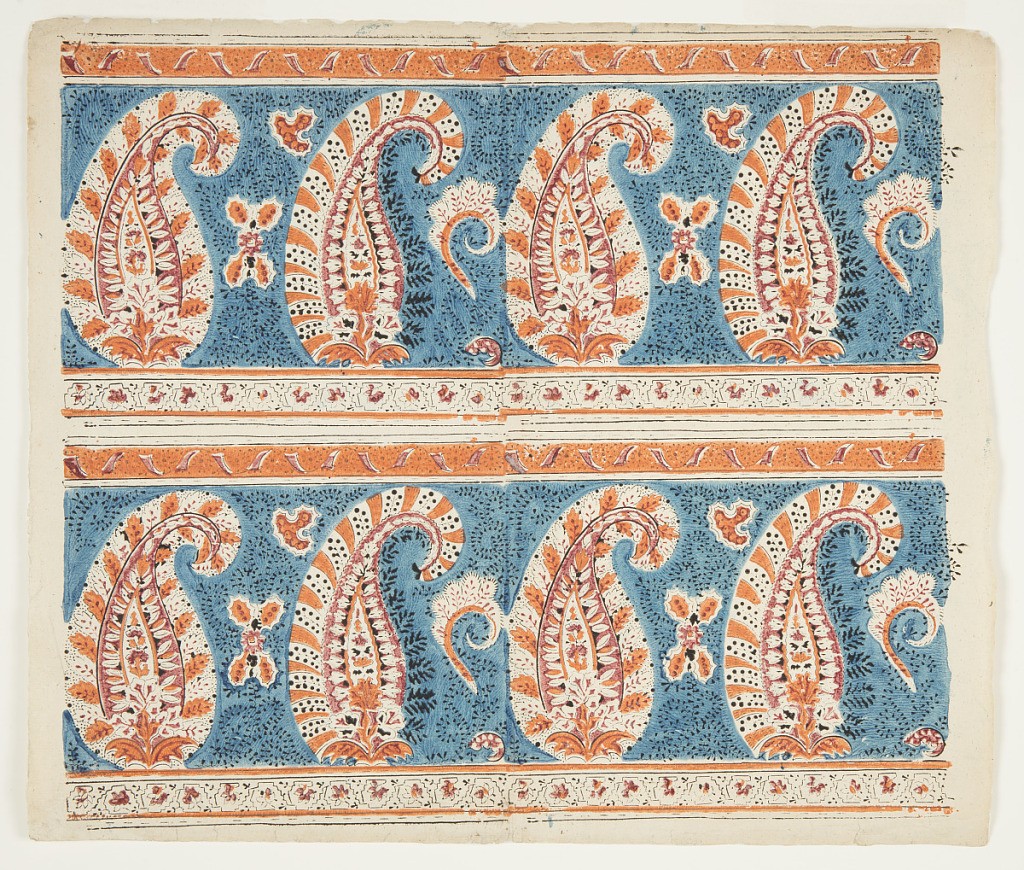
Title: Book Endpaper Design: Two Paisley Bands
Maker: Remondini, Varese, Italy
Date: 19th century
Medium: Woodcut on cream laid paper
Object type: Decorated paper
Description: Two identical bands of stylized paisley motifs. The teardrop-shaped forms contain elaborate orange and red patterns incorporating leaves and black dots and are positioned against a blue background. Between these two large bands are smaller cream, orange, and red decorated strips; one consists of black dots, an orange background, and red triangle-like forms, and the other contains red and orange flowers against a cream background. A strip containing black horizontal lines appears in the middle of the composition.